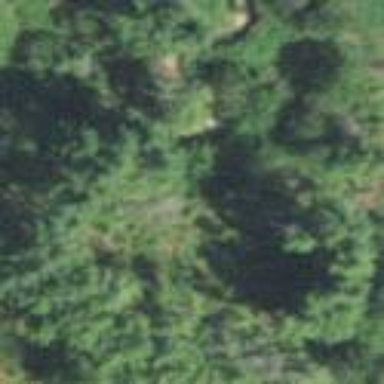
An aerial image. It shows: Evergreen needle-leaved woodland.